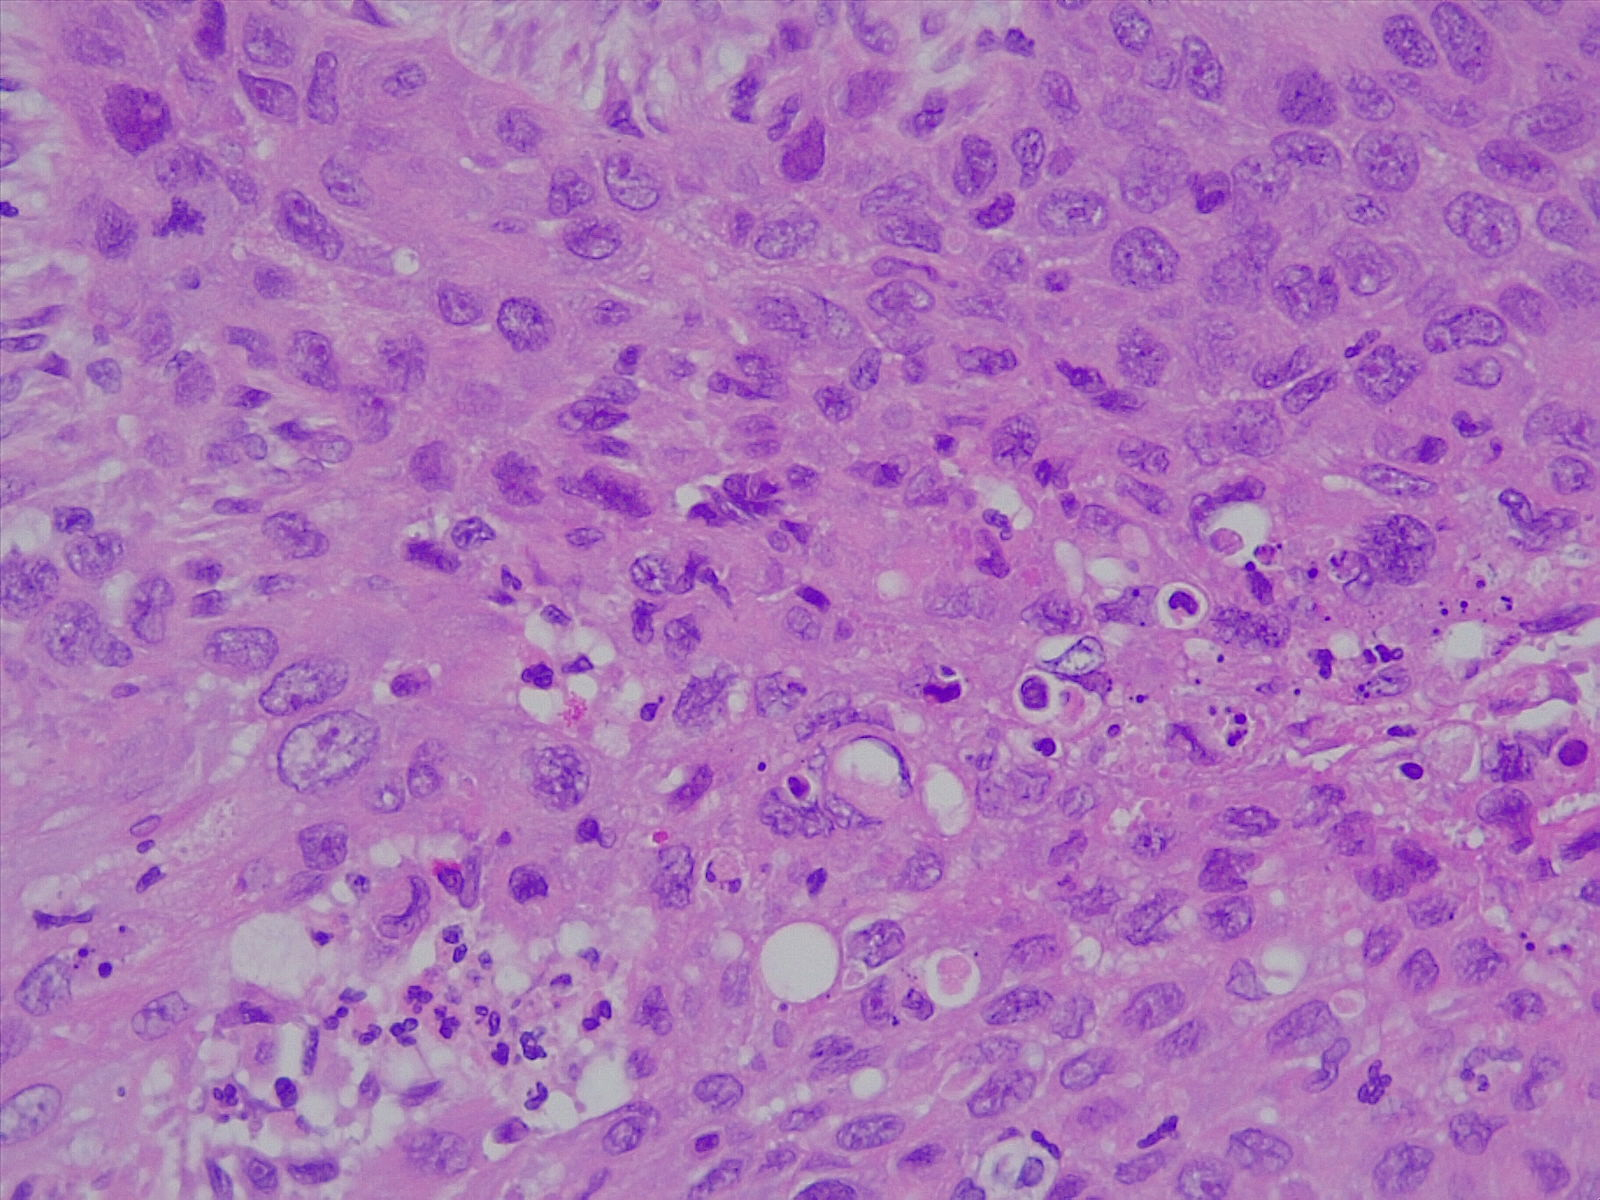
Label: lung squamous cell carcinoma, well differentiated